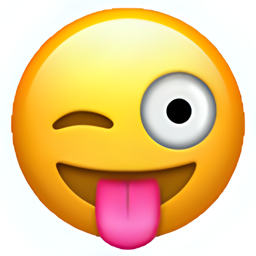
Name: face with stuck out tongue and winking eye
Emoji: 😜
Group: Smileys & Emotion
Sub-group: face-tongue